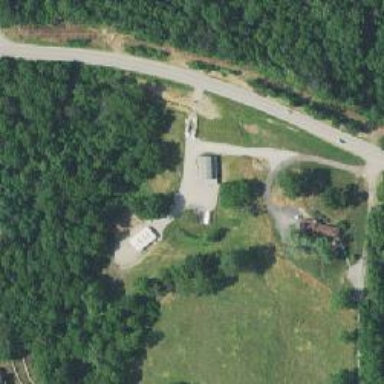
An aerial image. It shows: Driveway leading to service road.